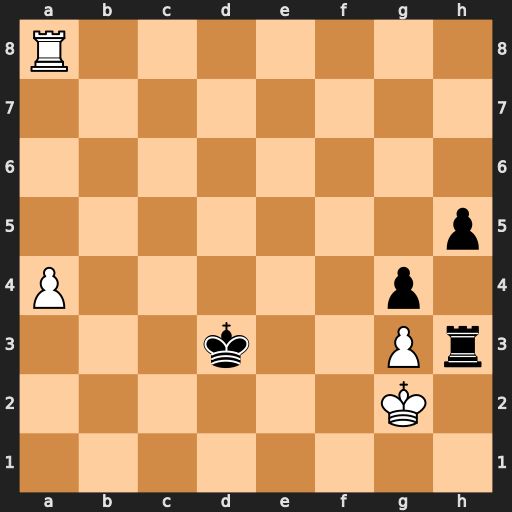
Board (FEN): R7/8/8/7p/P5p1/3k2Pr/6K1/8
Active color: w
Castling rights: -
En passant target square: -
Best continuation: Rg8 Kc4 Rg5 Kb4 a5 h4 Rxg4+